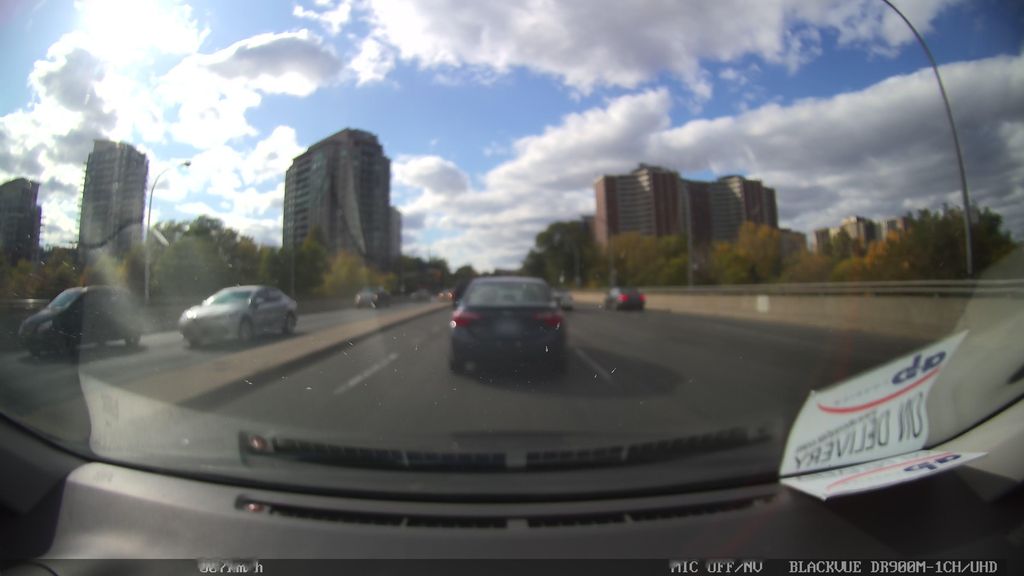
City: toronto